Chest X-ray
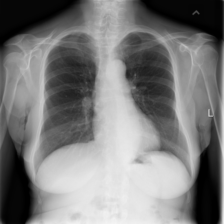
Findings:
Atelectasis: negative
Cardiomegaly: negative
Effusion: negative
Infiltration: positive
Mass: negative
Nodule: negative
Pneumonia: negative
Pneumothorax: negative
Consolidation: negative
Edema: negative
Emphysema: negative
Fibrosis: negative
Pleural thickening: negative
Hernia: negative